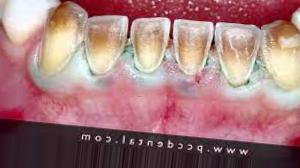
Condition: Tooth Discoloration